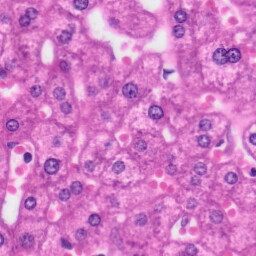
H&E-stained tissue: Liver